Question: My url looks like -
'http://localhost/user_notes/public/index.php?id=1234'.
I want to be turn it into user friendly url like
'http://localhost/user_notes/public/1234'
My '.htaccess' file looks like -
'''
<IfModule mod_rewrite.c>
RewriteEngine on
RewriteRule ^/([0-9]+)/ /index.php?id=$1
</IfModule>
'''
So now when I use 'http://localhost/user_notes/public/1234' location in browser it is giving me error (The requested URL was not found on this server). So above htaccess file is not working as I expected.
My directory structure given below -

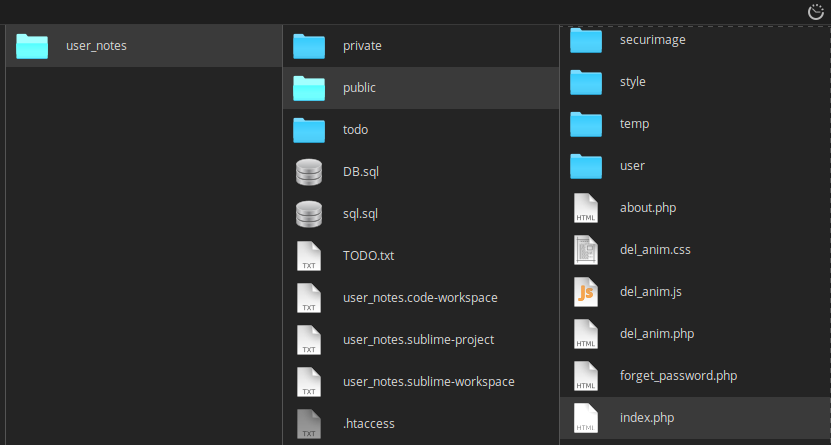
Answer: With your shown samples, please try following. Please make sure you clear your browser cache before testing your URLs.
'''
<IfModule mod_rewrite.c>
RewriteEngine ON
RewriteBase user_notes/public/
RewriteCond %{REQUEST_FILENAME} !-f
RewriteCond %{REQUEST_FILENAME} !-d
RewriteRule ^([0-9]+)/?$ index.php?id=$1
</IfModule>
'''